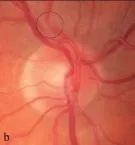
Area of focal dynamic spasm along the right superior temporal branch retinal artery, the arteriolar spastic cycle was about 2 sec in duration. Timing of the vasospastic cycle was performed at a slit-lamp and photographs (a-d) were subsequently taken to represent different phases of the cycle.
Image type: medical_photograph (other_medical_photograph)